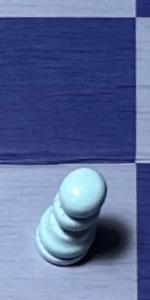
Label: Pawn_White